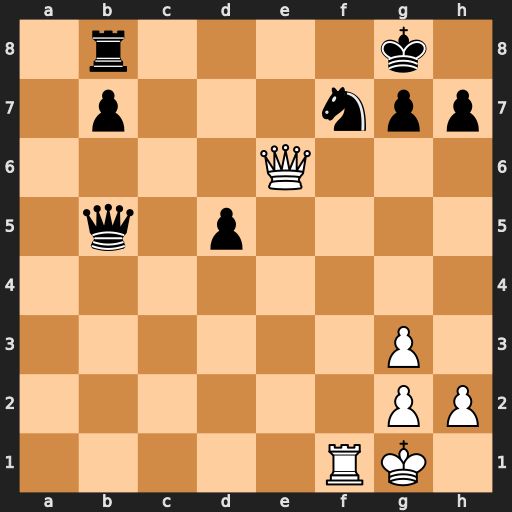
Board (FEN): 1r4k1/1p3npp/4Q3/1q1p4/8/6P1/6PP/5RK1
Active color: w
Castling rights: -
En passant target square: -
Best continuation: Qxf7+ Kh8 Qf8+ Rxf8 Rxf8#